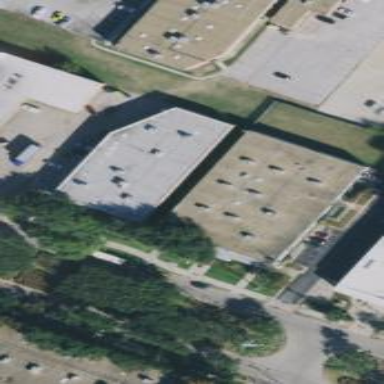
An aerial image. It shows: Commercial building.